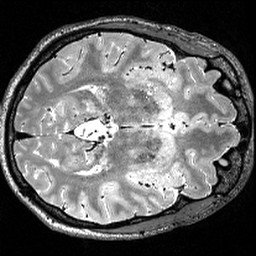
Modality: T2w
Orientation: axial
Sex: male
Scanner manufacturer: siemens
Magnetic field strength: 3 T
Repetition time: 3 s
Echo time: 0.418 s